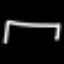
Label: bed